Interaction volume radius: 5 \u00c5
Interaction volume height: 30 \u00c5
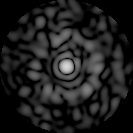
Disorder parameter: 0.8244